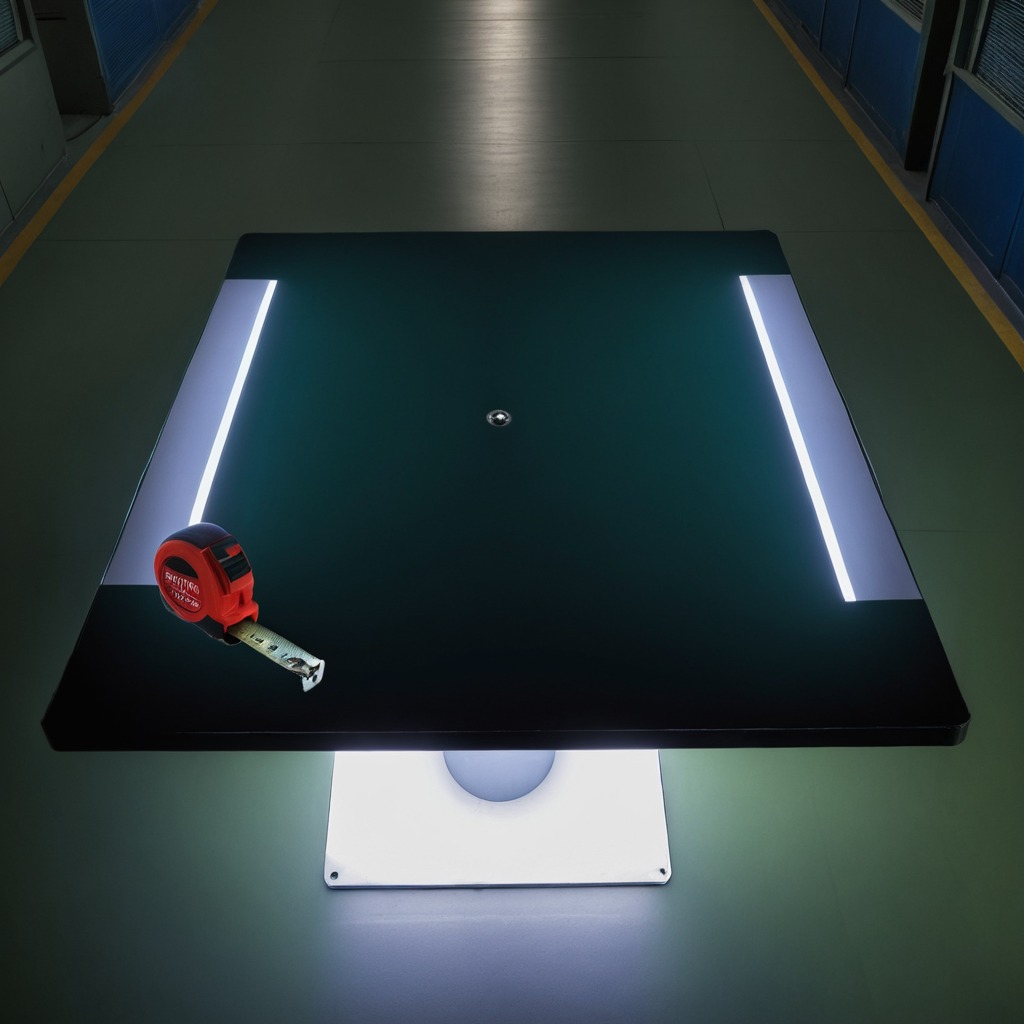
A measuring tape is lying on the clean empty table in a railway signal maintenance room.